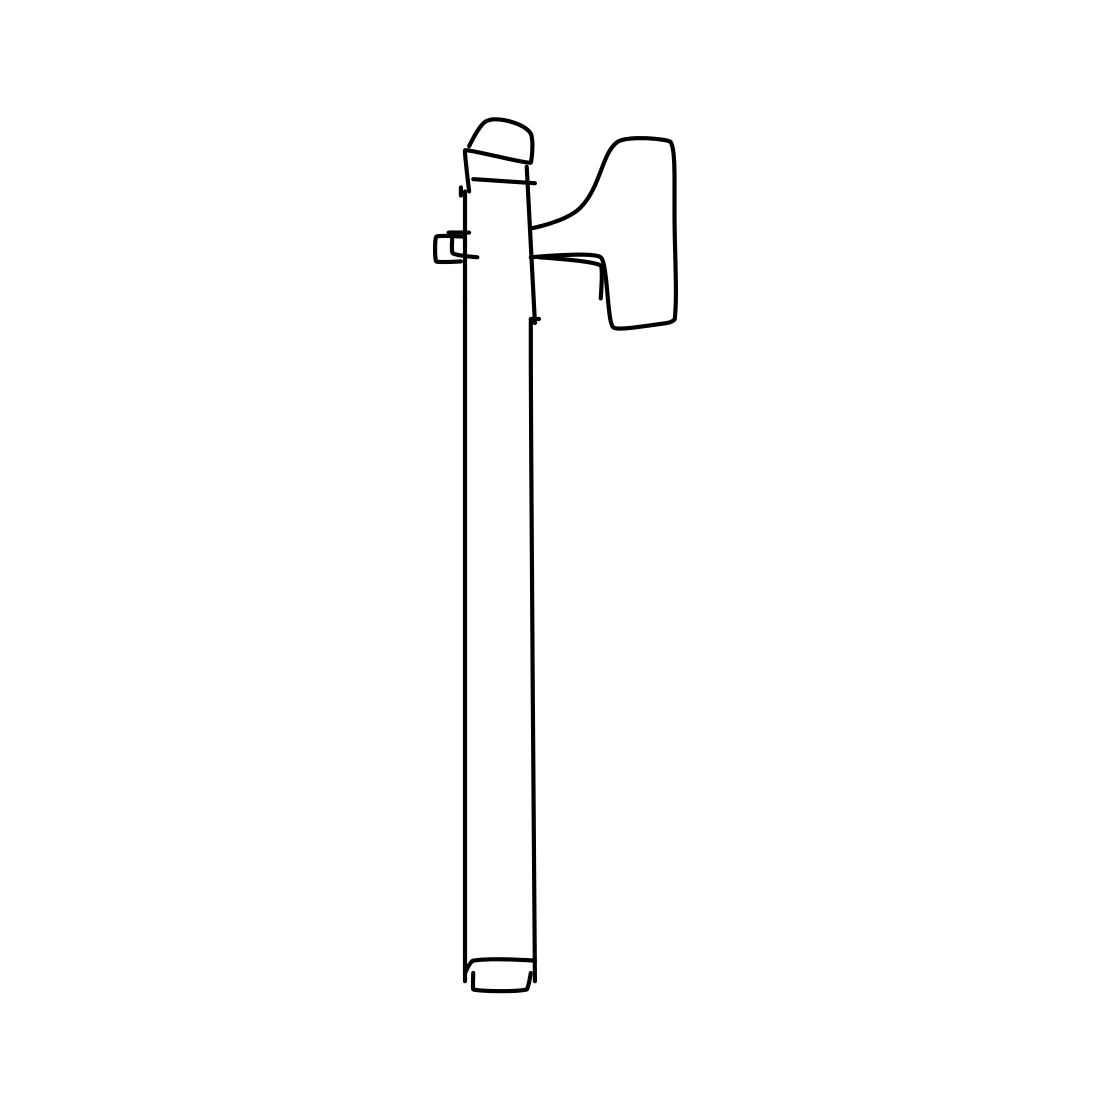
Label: axe